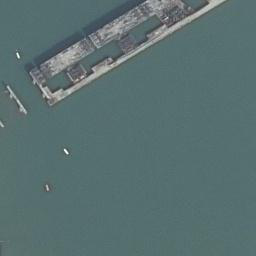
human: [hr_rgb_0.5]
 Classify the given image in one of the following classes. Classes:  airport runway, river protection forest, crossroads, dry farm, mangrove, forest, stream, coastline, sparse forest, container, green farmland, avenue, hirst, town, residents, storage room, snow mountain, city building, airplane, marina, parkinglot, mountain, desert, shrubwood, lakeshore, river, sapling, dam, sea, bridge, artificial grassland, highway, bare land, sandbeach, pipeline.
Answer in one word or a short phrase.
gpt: dam